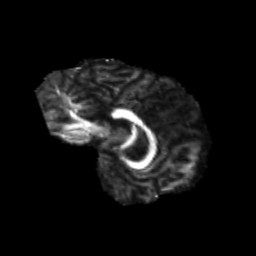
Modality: FA
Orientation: sagittal
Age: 38
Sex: female
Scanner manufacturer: siemens
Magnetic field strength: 3 T
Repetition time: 1.8 s
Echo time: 0.07 s